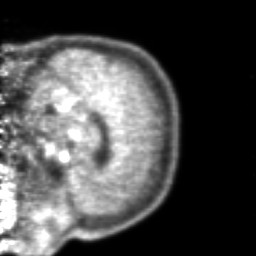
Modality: PET
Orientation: sagittal
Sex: male
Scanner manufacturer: ge